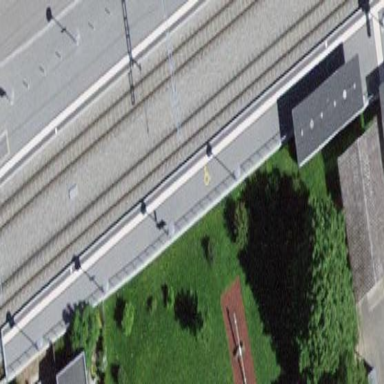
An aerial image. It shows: Platform for public transport at railway station.